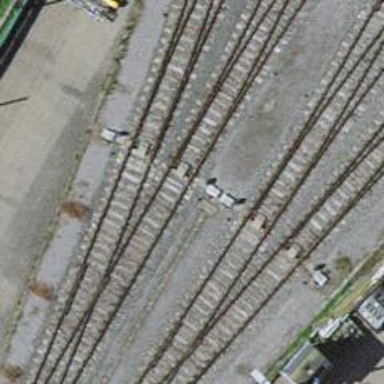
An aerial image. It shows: Railway switch.